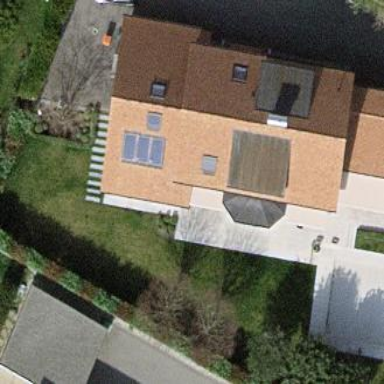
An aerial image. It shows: Simple house.